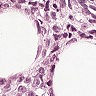
Metastatic tissue present: yes